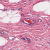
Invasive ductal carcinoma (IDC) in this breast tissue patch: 0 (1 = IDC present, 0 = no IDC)